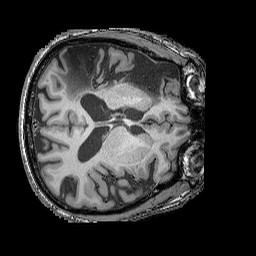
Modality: T1w
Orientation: axial
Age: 56
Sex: male
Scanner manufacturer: siemens
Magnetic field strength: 3 T
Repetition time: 2.25 s
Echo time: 0.00411 s